Question: I have two JSP, the first one contains a table, the second one contains rows ('<tr>') to be added to the table.
In the second JSP, I define the same action, then the '<tr>' to be added:
'''
<html:form action="MyAction">
<tr>
<td>
<nested:text property="myObject.myfield" maxlength="4" />
</td>
</tr>
</html:form>
'''
The design in FF is fine, but in the IE I have a wrong one!
I feel that the new '<tr>' doesn't belong to the table.
Is it the cause of the definition of the action in the second JSP?
If so, what can be the solution?

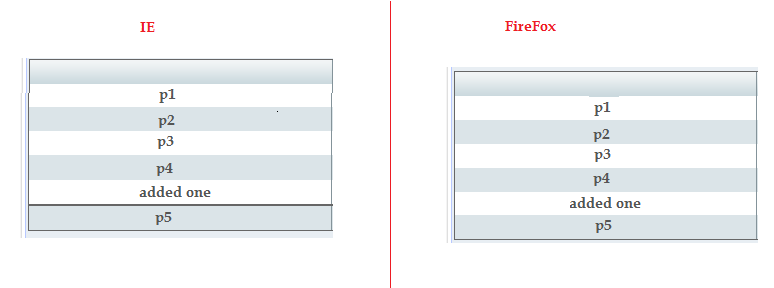
Answer: I solved this problem, I used another approach:
In my first jsp: before calling the second jsp, I add:
'''
request.setAttribute("myObject", myObject);
'''
Then the second jsp changed to be only:
'''
<% Object myObject= (Object)request.getAttribute("parentRiskWeighting");%>
<tr>
<td>
<input type="text" class="input-tbl" value=" <%= myObject.myfield %> " maxlength="4" />
</td>
</tr>
'''